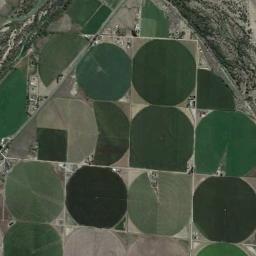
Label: circular_farmland